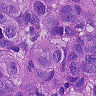
Metastatic tissue present: yes